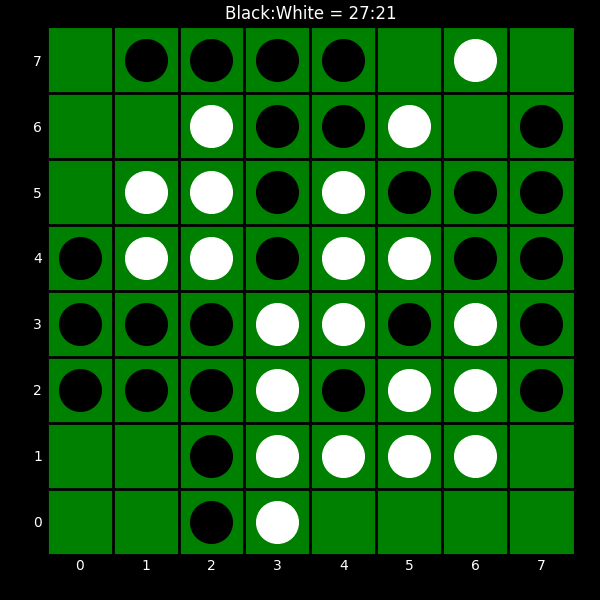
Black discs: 27
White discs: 21